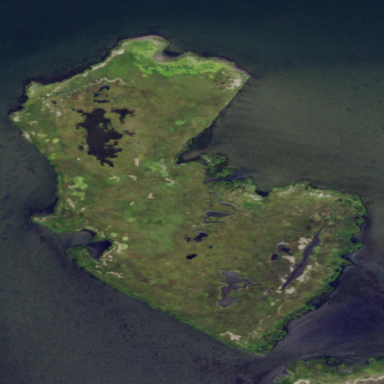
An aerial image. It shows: Island with natural coastline.